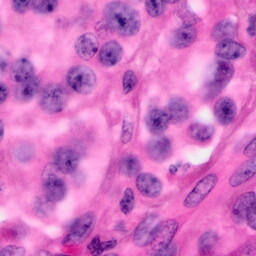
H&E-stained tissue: Pancreatic